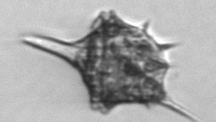
Label: Amylax